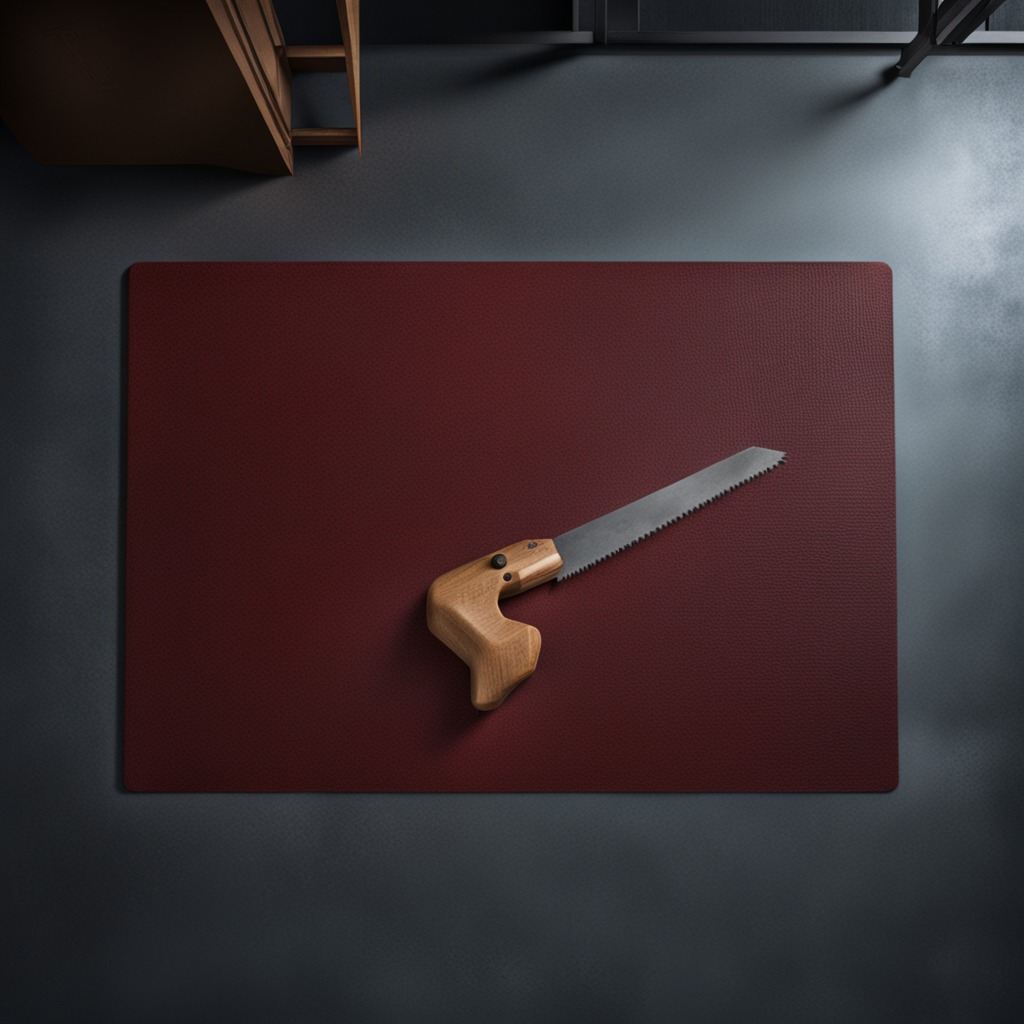
A metal saw lies on the granite tabletop inside a workshop at night.